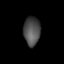
Tissue: lung
Cell type: Endothelial cells
Senescence score: 0.547
Nuclear area (px): 470
Mean DAPI intensity: 77.066